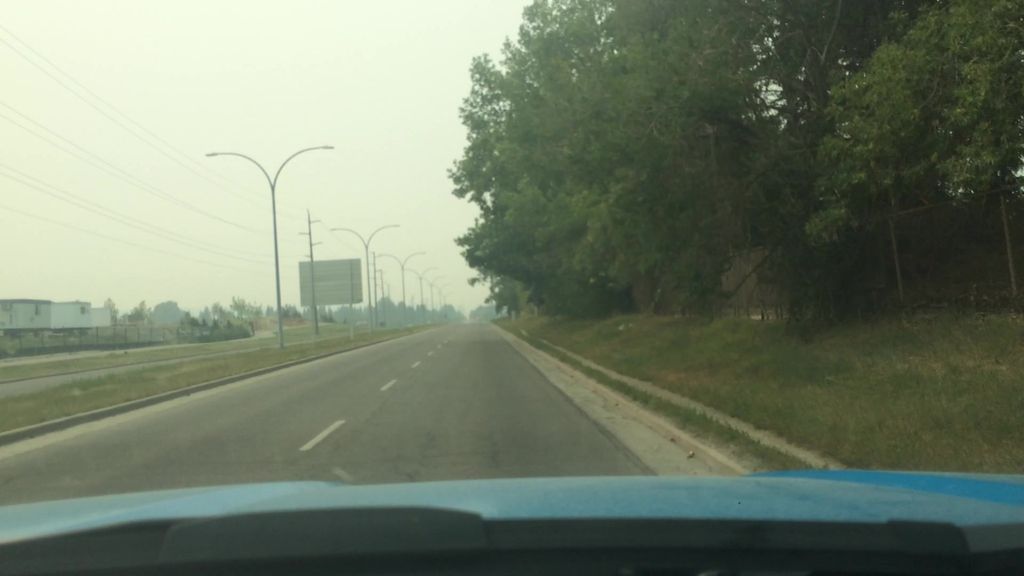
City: calgary